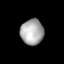
Tissue: lung
Cell type: Epithelial cells
Senescence score: 0.5817
Nuclear area (px): 576
Mean DAPI intensity: 170.099